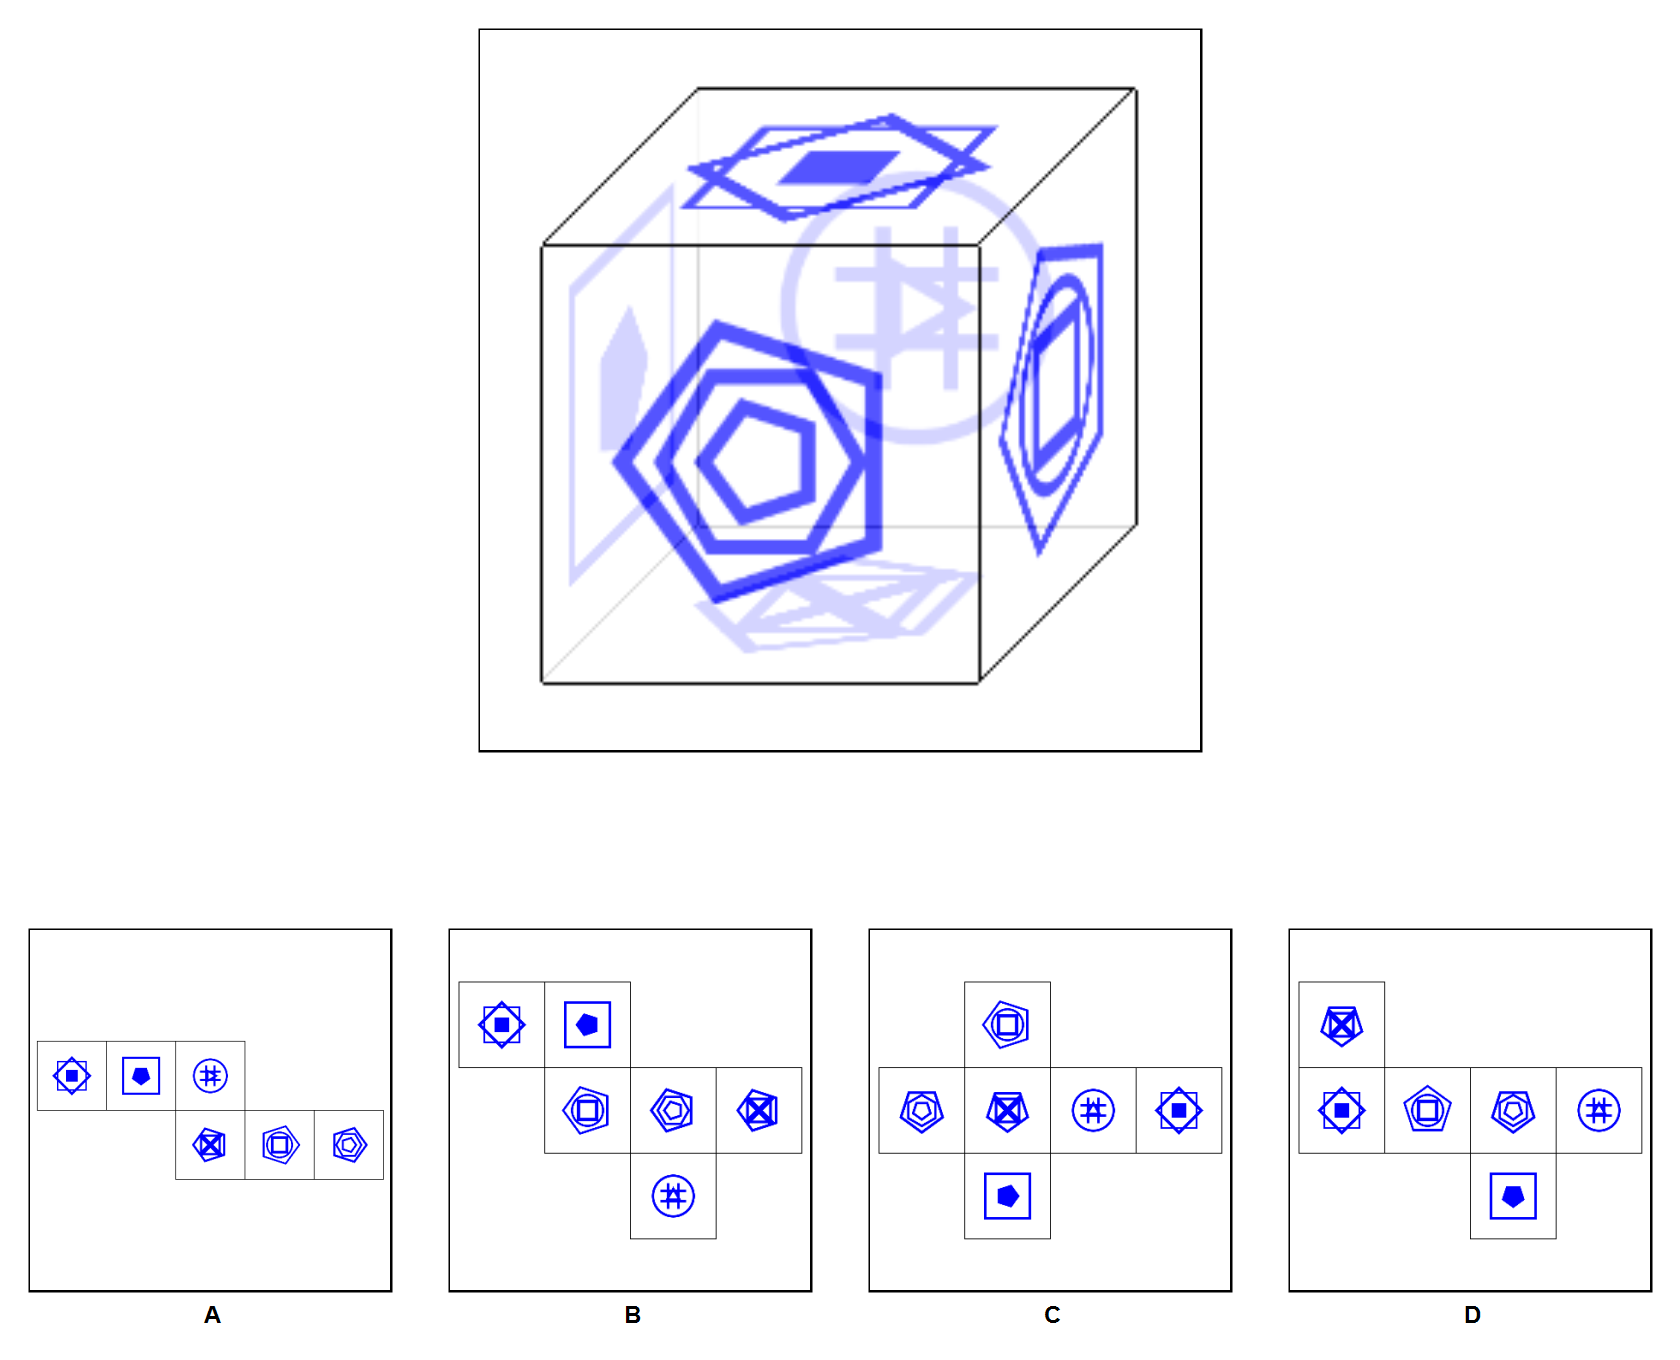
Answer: C